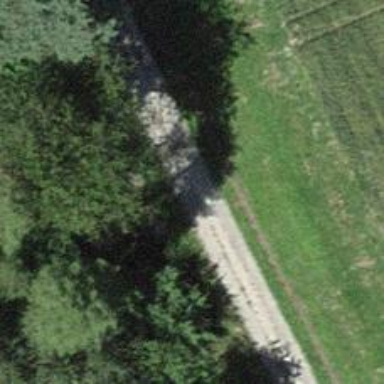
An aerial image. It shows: Gravel track road.